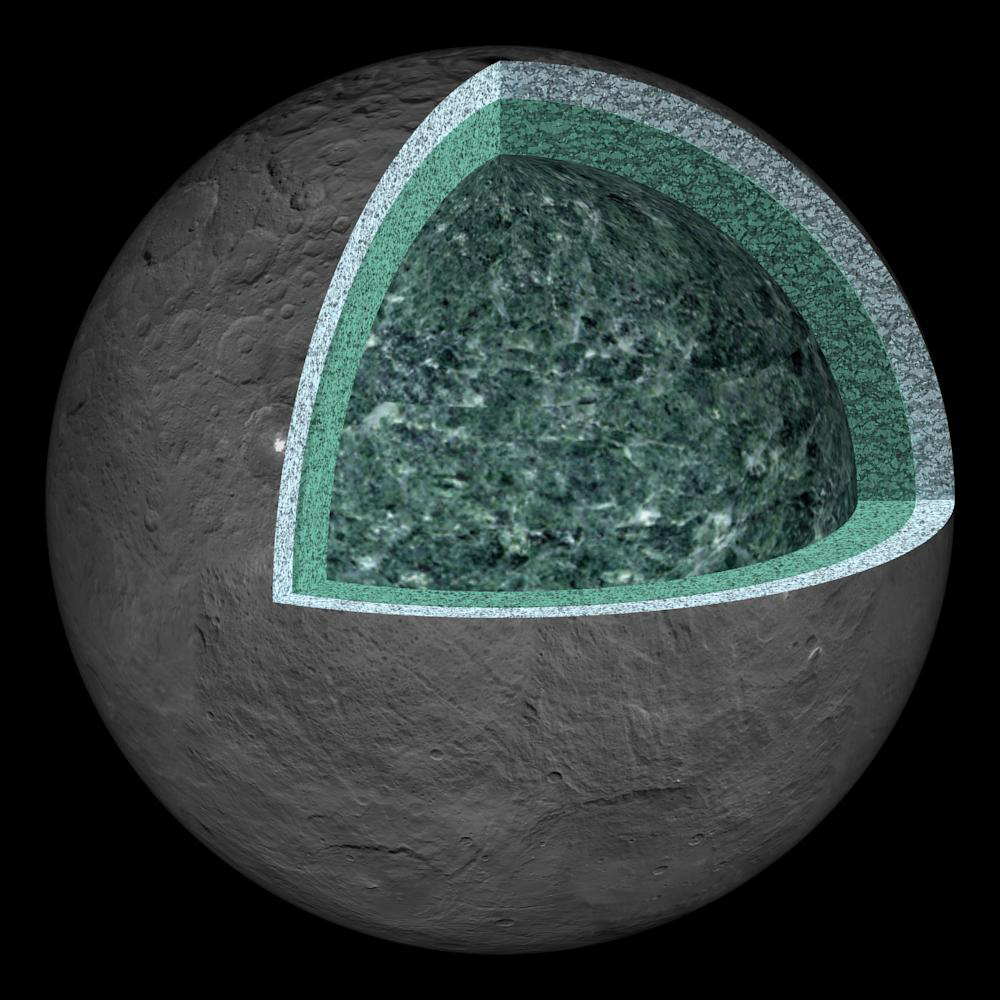
Ceres' Internal Structure (Artist's Concept) Dawn, Ceres, dwarf planet, artist concept